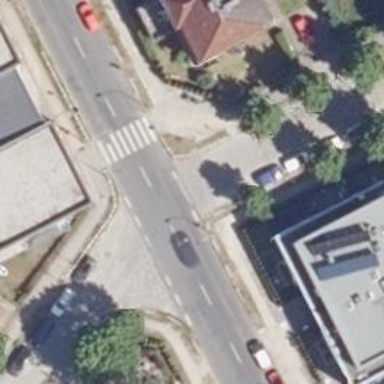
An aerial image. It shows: Footway crossing.